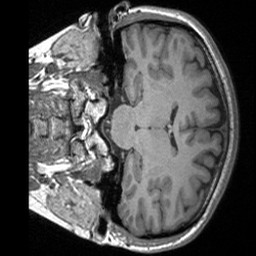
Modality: T1w
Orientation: coronal
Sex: female
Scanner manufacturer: siemens
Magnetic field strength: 3 T
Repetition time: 1.9 s
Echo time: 0.00252 s